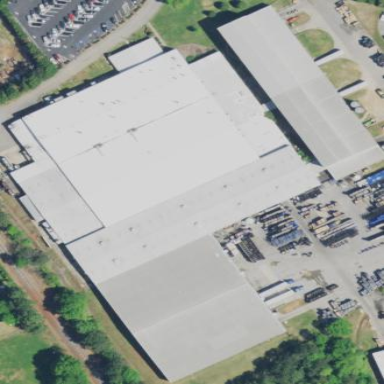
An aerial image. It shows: Industrial building.